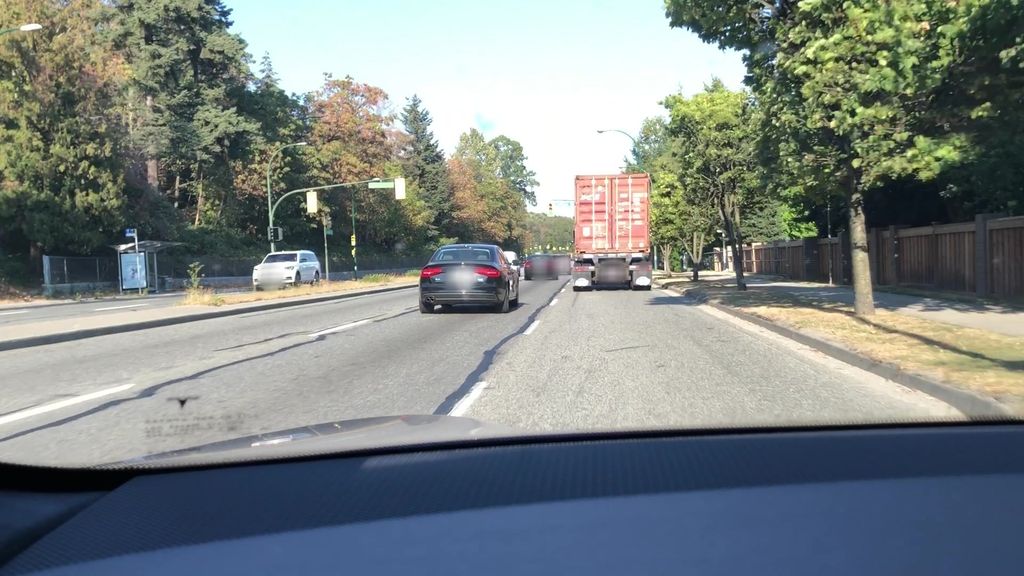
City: vancouver